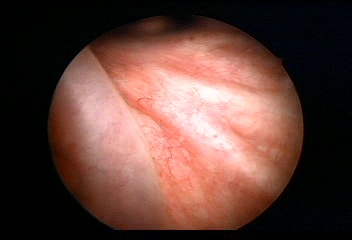
Modality: WLC
Class: Normal mucosa
Bladder cancer association: No